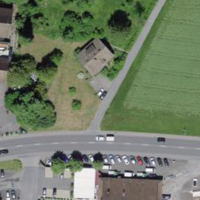
EUNIS habitat code: 24
Species observed at this site:
Milvus milvus